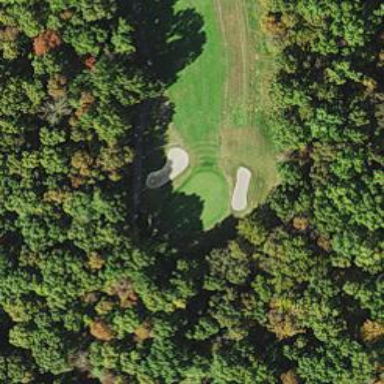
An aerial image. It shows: View of golf hole.